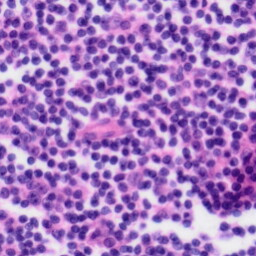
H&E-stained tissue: Tonsil